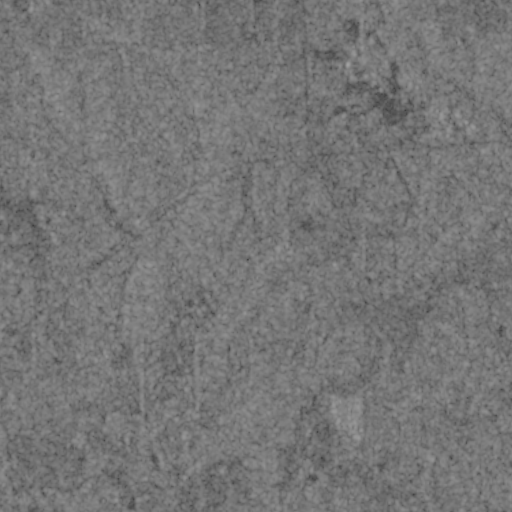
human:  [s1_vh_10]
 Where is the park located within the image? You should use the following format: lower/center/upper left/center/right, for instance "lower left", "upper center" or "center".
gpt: The park is located in the upper left of the image.
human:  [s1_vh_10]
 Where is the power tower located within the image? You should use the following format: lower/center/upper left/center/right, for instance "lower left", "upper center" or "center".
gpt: The power tower is located in the right of the image.
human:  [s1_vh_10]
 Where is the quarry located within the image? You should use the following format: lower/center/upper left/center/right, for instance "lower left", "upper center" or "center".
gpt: The quarry is located in the upper right of the image.
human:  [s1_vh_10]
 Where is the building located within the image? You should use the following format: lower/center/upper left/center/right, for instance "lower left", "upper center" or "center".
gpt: The building is located in the lower left of the image.
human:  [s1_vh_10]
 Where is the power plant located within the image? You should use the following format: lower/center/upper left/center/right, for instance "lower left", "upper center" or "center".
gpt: There is no power plant in the image.

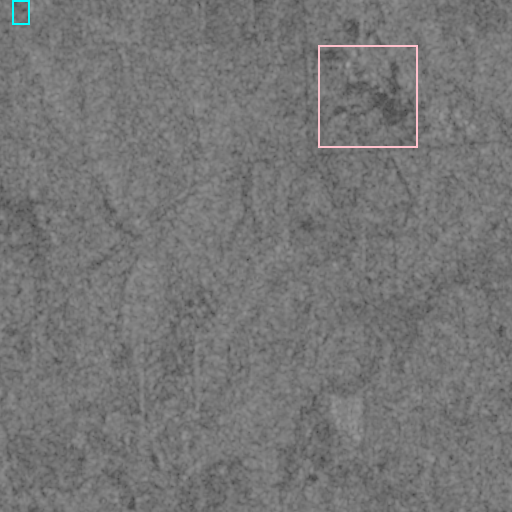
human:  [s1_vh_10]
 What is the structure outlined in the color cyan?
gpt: The structure outlined in cyan is a park.
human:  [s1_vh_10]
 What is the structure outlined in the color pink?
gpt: The structure outlined in pink is a quarry.
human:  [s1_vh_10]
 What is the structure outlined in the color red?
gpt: There is no red outline.